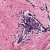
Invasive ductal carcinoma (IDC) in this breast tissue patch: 0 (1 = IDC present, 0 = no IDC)